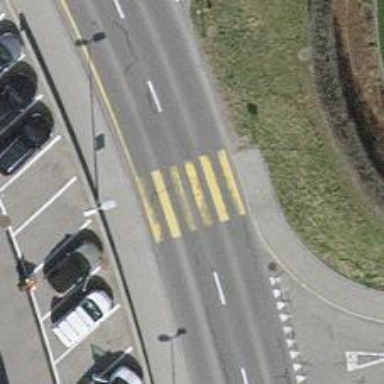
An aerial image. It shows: Zebra crossing on the road.